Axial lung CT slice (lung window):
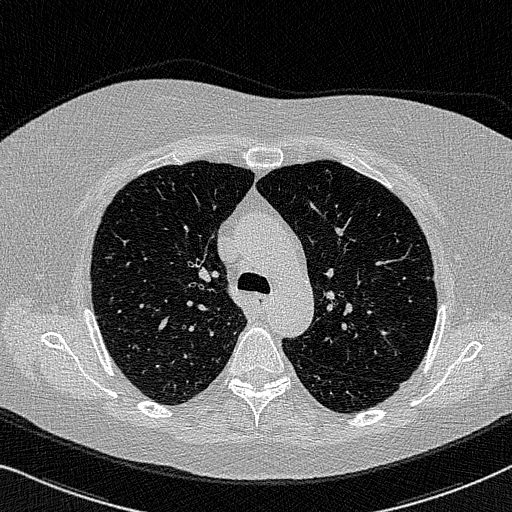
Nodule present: no